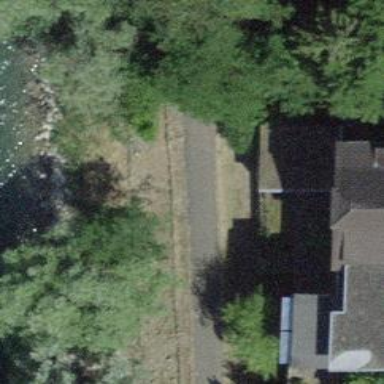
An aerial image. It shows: Concrete retaining wall.